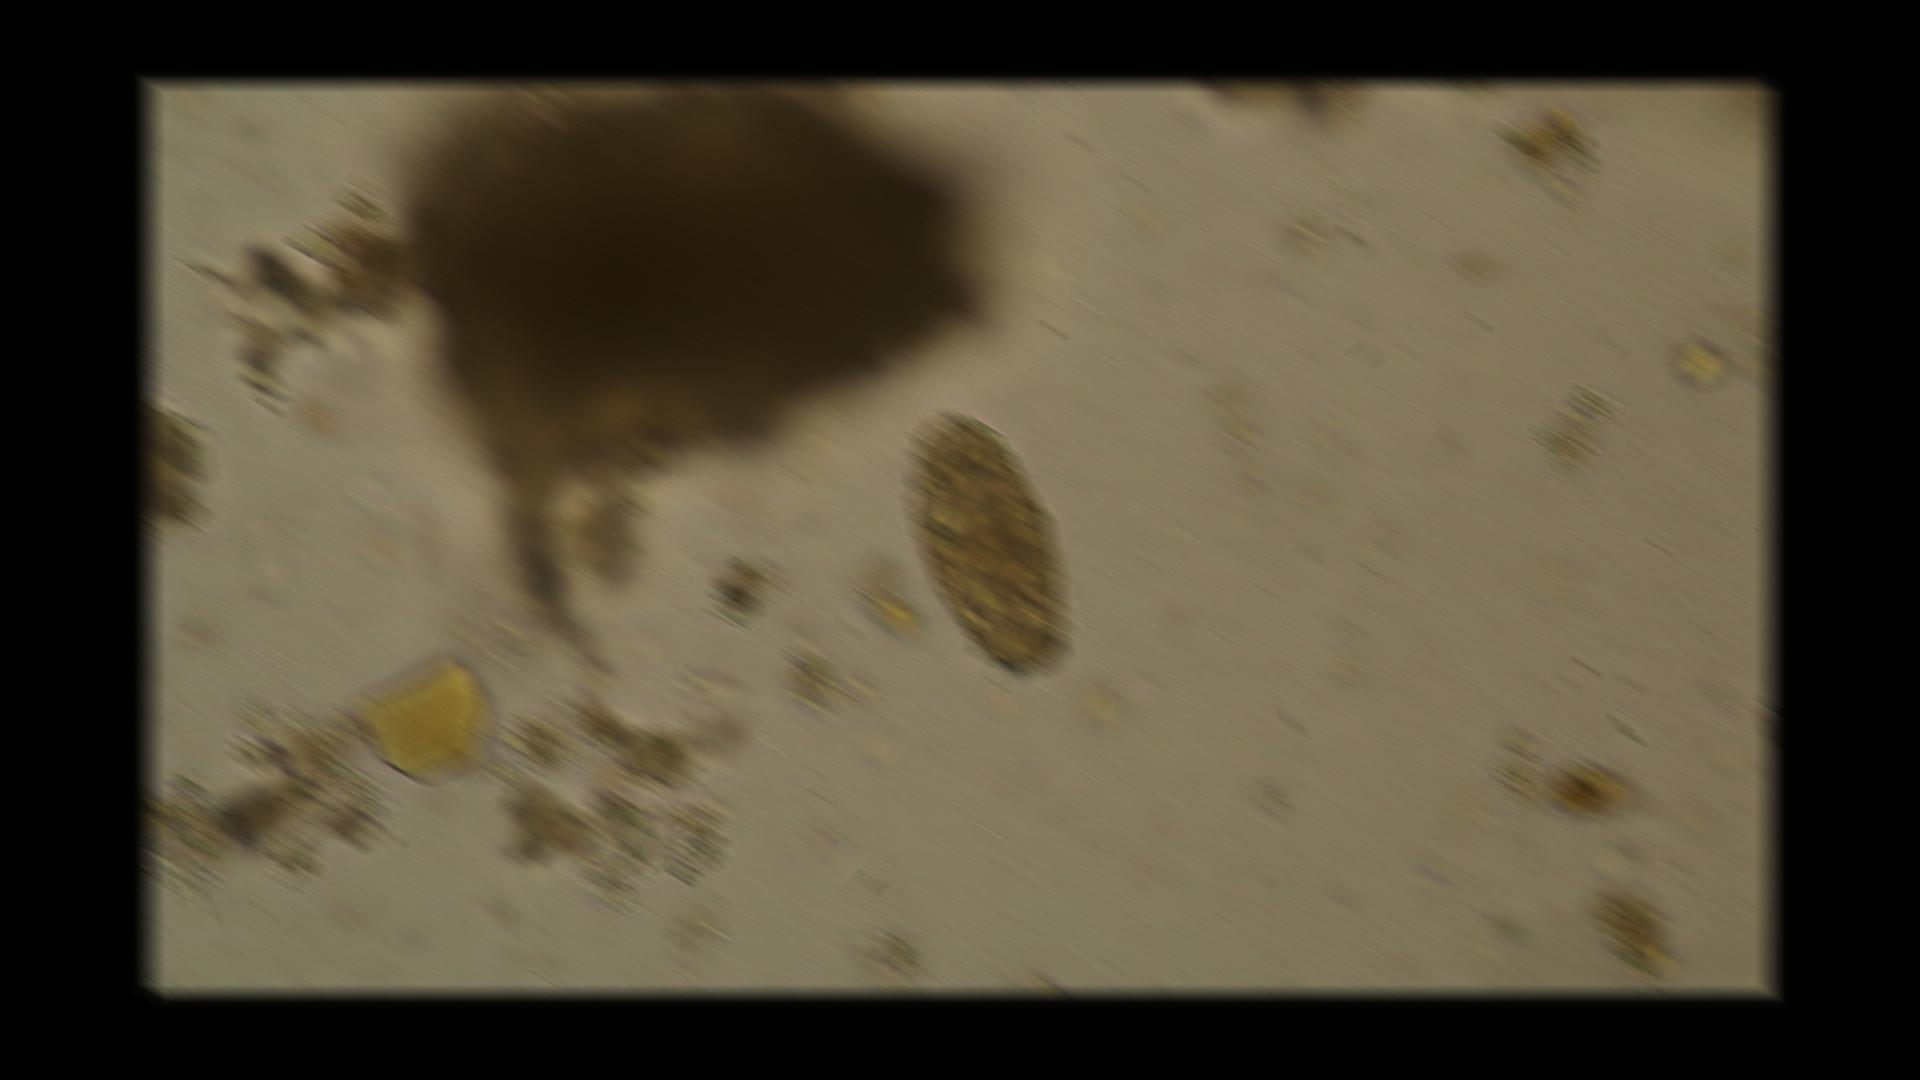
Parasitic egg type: Ascaris lumbricoides